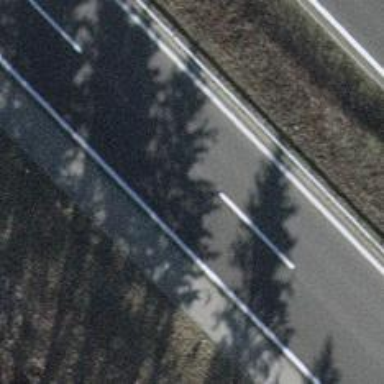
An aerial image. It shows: Asphalt motorway.